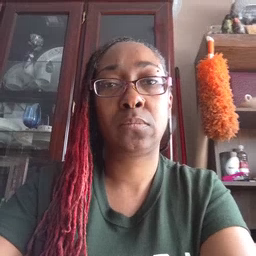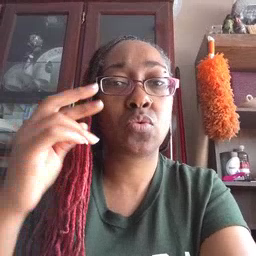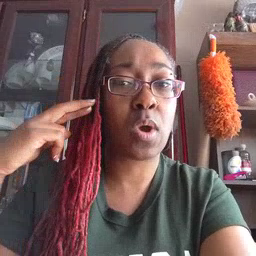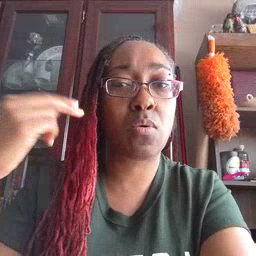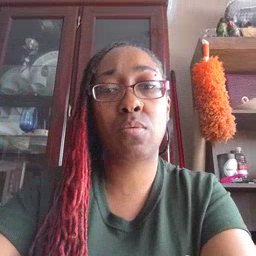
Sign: radio